Question: Reading <URL>

The plot on the left is the original, with the 'ColorData' mapped to the data values between '-1' and '1'. Now, I can easily set it to be mapped to the data values between '0' and '1', the result being that all values less than '0' are assigned blue color (lowest in the colormap). 'PlotRange' is the closest function, and using 'ClippingStyle' in addition to that produces a similar figure. However, it doesn't re-scale the ColorData to map to the plot range.
How can I do this in Mathematica?
BTW, to insert colorbars using Mathematica, you can look at this <URL>
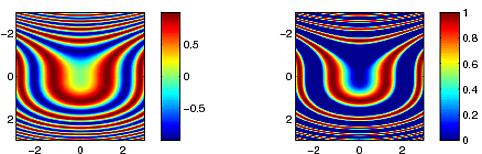
Answer: Here's a function applied to a surface:
'''
Plot3D[x + y, {x, -2, 2}, {y, -2, 2},
ColorFunction -> (ColorData["Rainbow", #3] &), Mesh -> {{1}, {1}}]
'''
To look at the top-right corner, with the same color function and scaling, I set 'ColorFunctionScaling -> False', and manually scale the color function to map the (global) minimum to zero and the maximum to one using 'Rescale':
'''
Plot3D[x + y, {x, 1, 2}, {y, 1, 2}, ColorFunctionScaling -> False,
ColorFunction -> (ColorData["Rainbow", Rescale[#3, {-4, 4}, {0, 1}]] &)]
'''